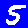
Digit: 5